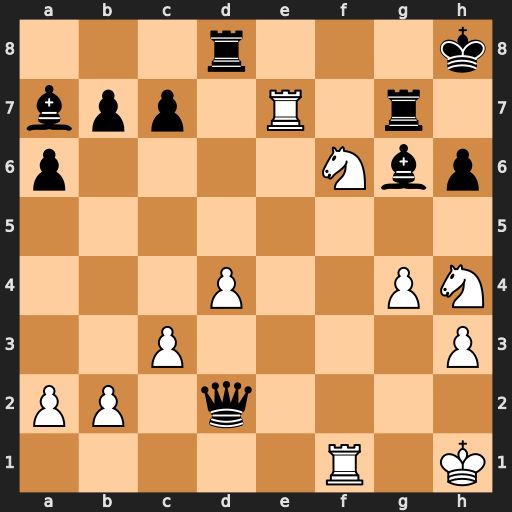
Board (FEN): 3r3k/bpp1R1r1/p4Nbp/8/3P2PN/2P4P/PP1q4/5R1K
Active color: w
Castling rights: -
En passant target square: -
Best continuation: Nxg6+ Rxg6 Rh7#